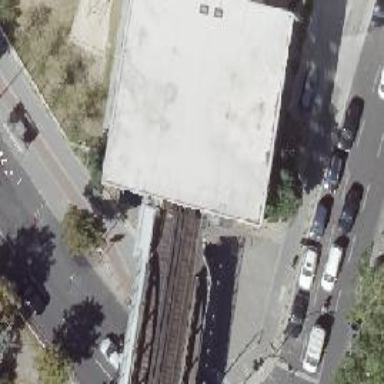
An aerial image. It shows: Public transport stop area with subway entrance.